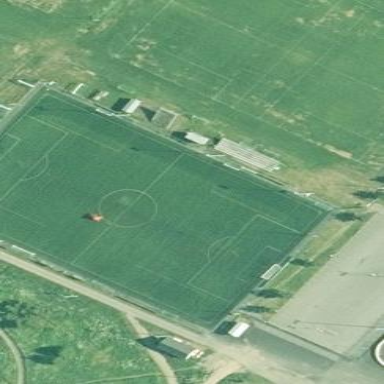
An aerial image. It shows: Soccer pitch with artificial turf designed for leisure and sports activities.